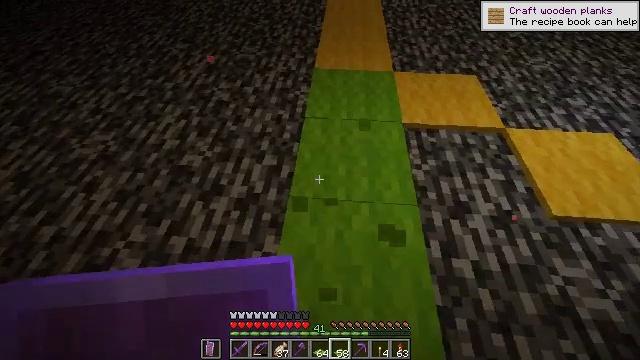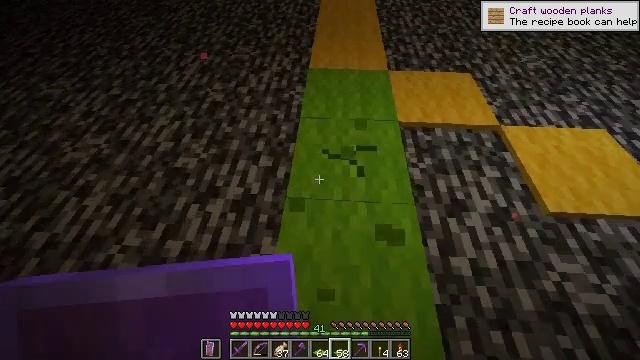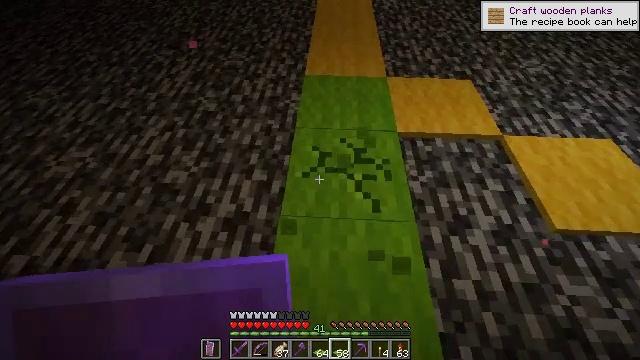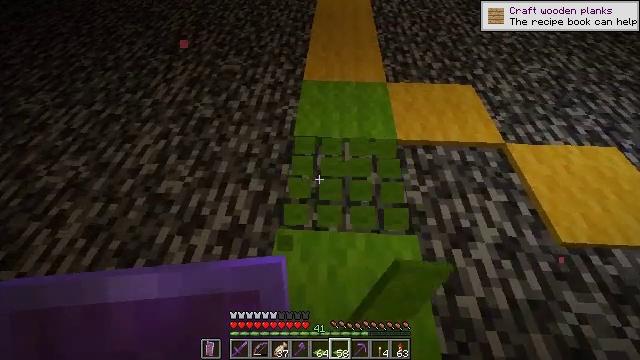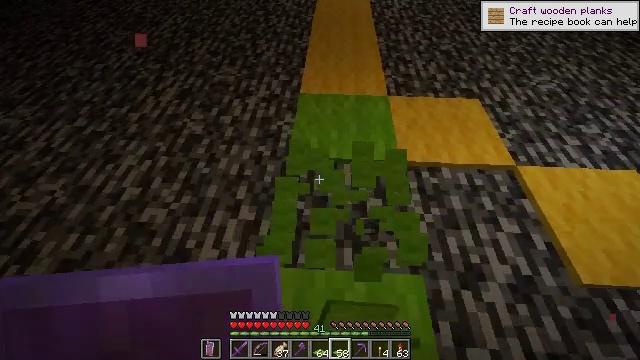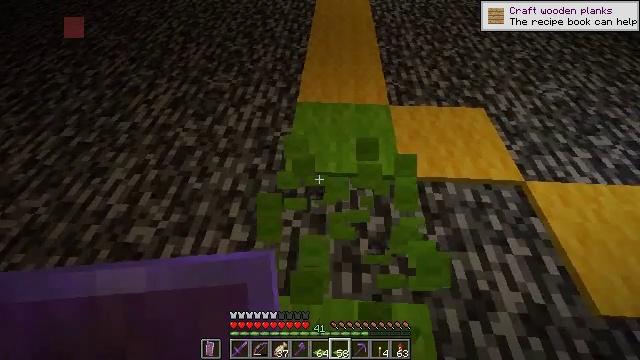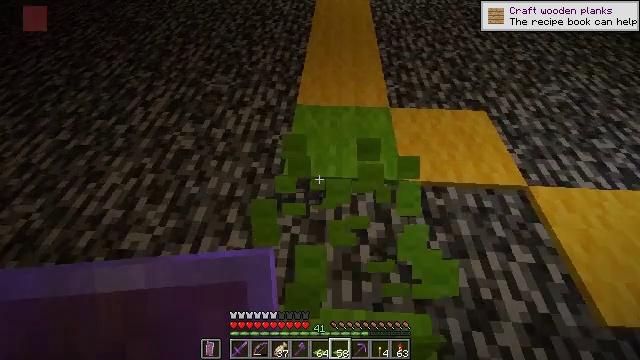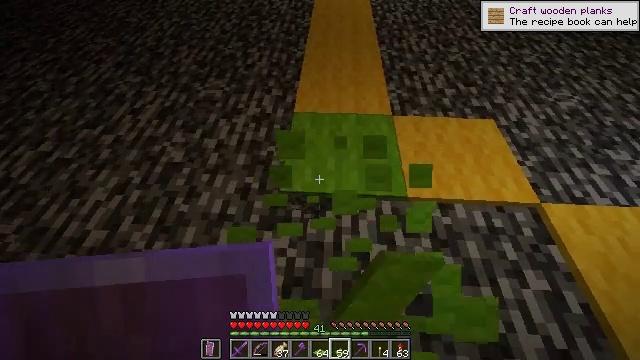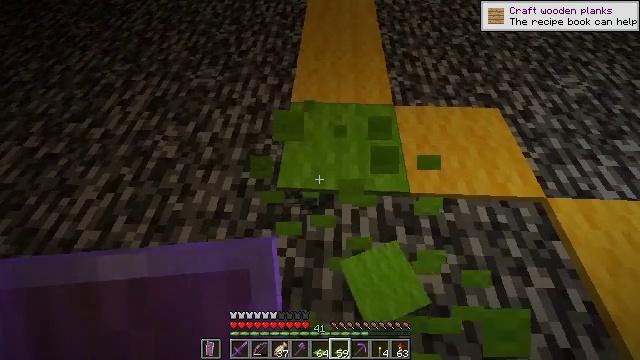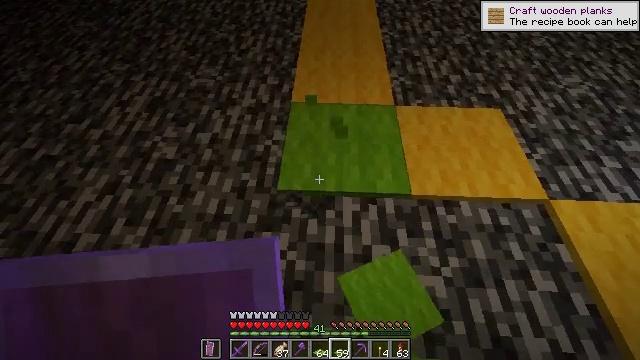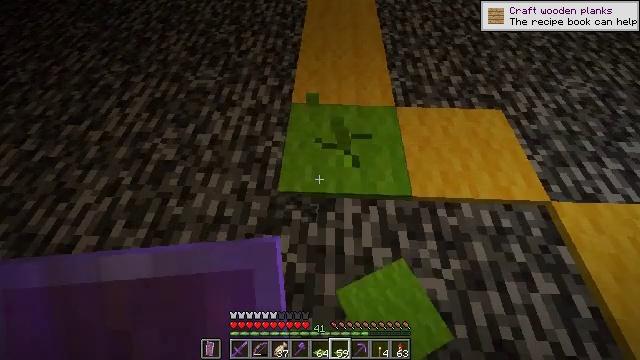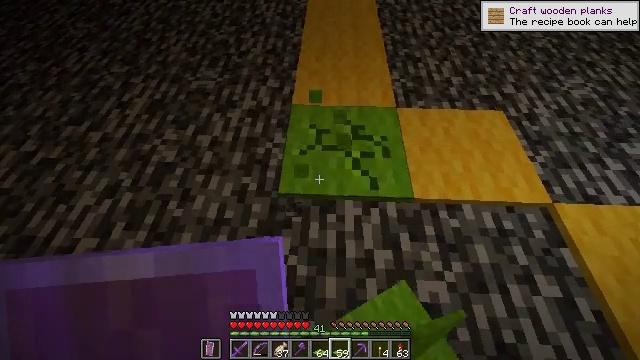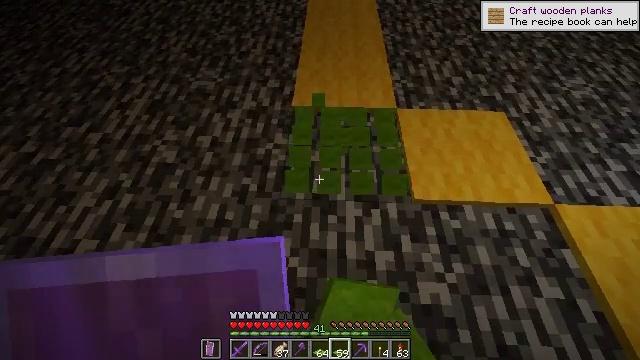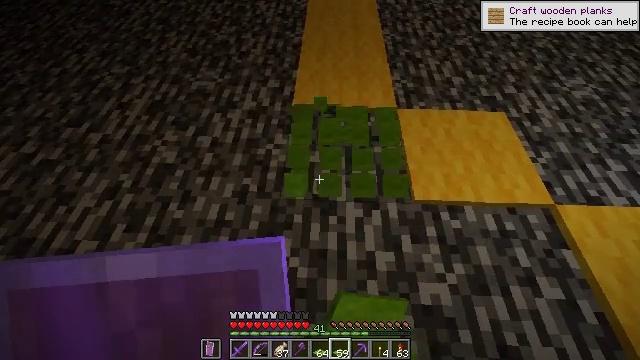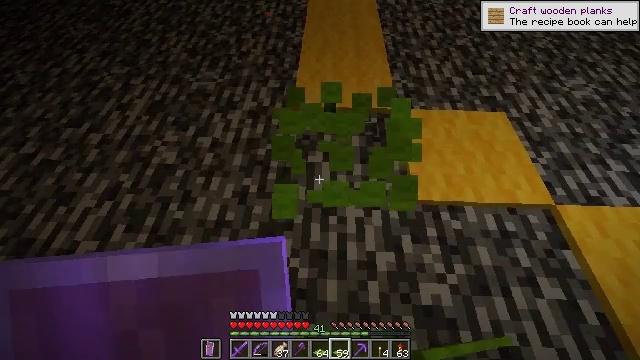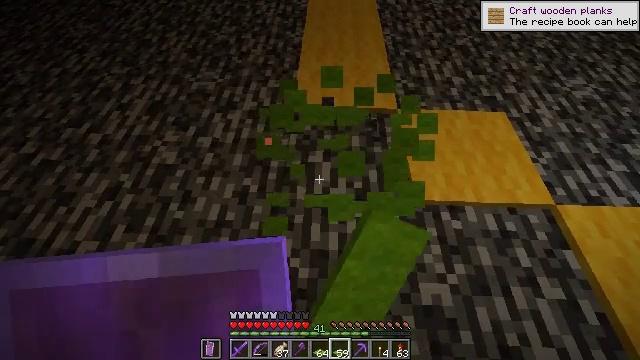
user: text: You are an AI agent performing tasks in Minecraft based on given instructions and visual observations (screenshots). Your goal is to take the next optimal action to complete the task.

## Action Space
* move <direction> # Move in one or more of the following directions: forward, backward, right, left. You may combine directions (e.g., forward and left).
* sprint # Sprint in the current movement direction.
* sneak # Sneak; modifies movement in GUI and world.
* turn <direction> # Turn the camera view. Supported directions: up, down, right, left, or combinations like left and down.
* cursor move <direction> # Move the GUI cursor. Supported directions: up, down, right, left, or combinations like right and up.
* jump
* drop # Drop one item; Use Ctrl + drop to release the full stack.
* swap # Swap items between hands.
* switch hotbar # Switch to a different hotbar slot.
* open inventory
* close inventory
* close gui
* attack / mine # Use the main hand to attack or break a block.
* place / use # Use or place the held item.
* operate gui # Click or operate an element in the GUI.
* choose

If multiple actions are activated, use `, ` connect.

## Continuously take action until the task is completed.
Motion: motion action
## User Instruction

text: Pick up the lime carpet from the floor.
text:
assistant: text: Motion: turn right, attack / mine
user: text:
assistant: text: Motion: move forward, attack / mine
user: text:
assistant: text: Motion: move forward, attack / mine
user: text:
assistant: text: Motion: move forward, attack / mine
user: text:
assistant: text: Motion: move forward, attack / mine
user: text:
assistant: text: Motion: move forward, attack / mine
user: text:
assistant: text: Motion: attack / mine
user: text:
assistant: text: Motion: turn down, attack / mine
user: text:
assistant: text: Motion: attack / mine
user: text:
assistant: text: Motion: attack / mine
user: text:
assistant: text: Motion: attack / mine
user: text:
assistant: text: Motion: attack / mine
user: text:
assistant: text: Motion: attack / mine
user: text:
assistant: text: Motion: attack / mine
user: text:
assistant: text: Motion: attack / mine
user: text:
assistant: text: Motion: attack / mine
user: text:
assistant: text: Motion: attack / mine
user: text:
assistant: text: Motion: attack / mine
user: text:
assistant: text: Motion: no_op
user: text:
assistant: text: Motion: move back, turn right and down
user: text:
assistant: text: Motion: move back, turn right and down
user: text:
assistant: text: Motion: move back, turn right and down
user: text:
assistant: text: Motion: move back
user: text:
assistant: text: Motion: move back
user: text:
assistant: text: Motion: no_op
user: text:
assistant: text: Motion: no_op
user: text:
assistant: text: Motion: attack / mine
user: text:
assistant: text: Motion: attack / mine
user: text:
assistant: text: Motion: attack / mine
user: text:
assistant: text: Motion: attack / mine